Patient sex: M
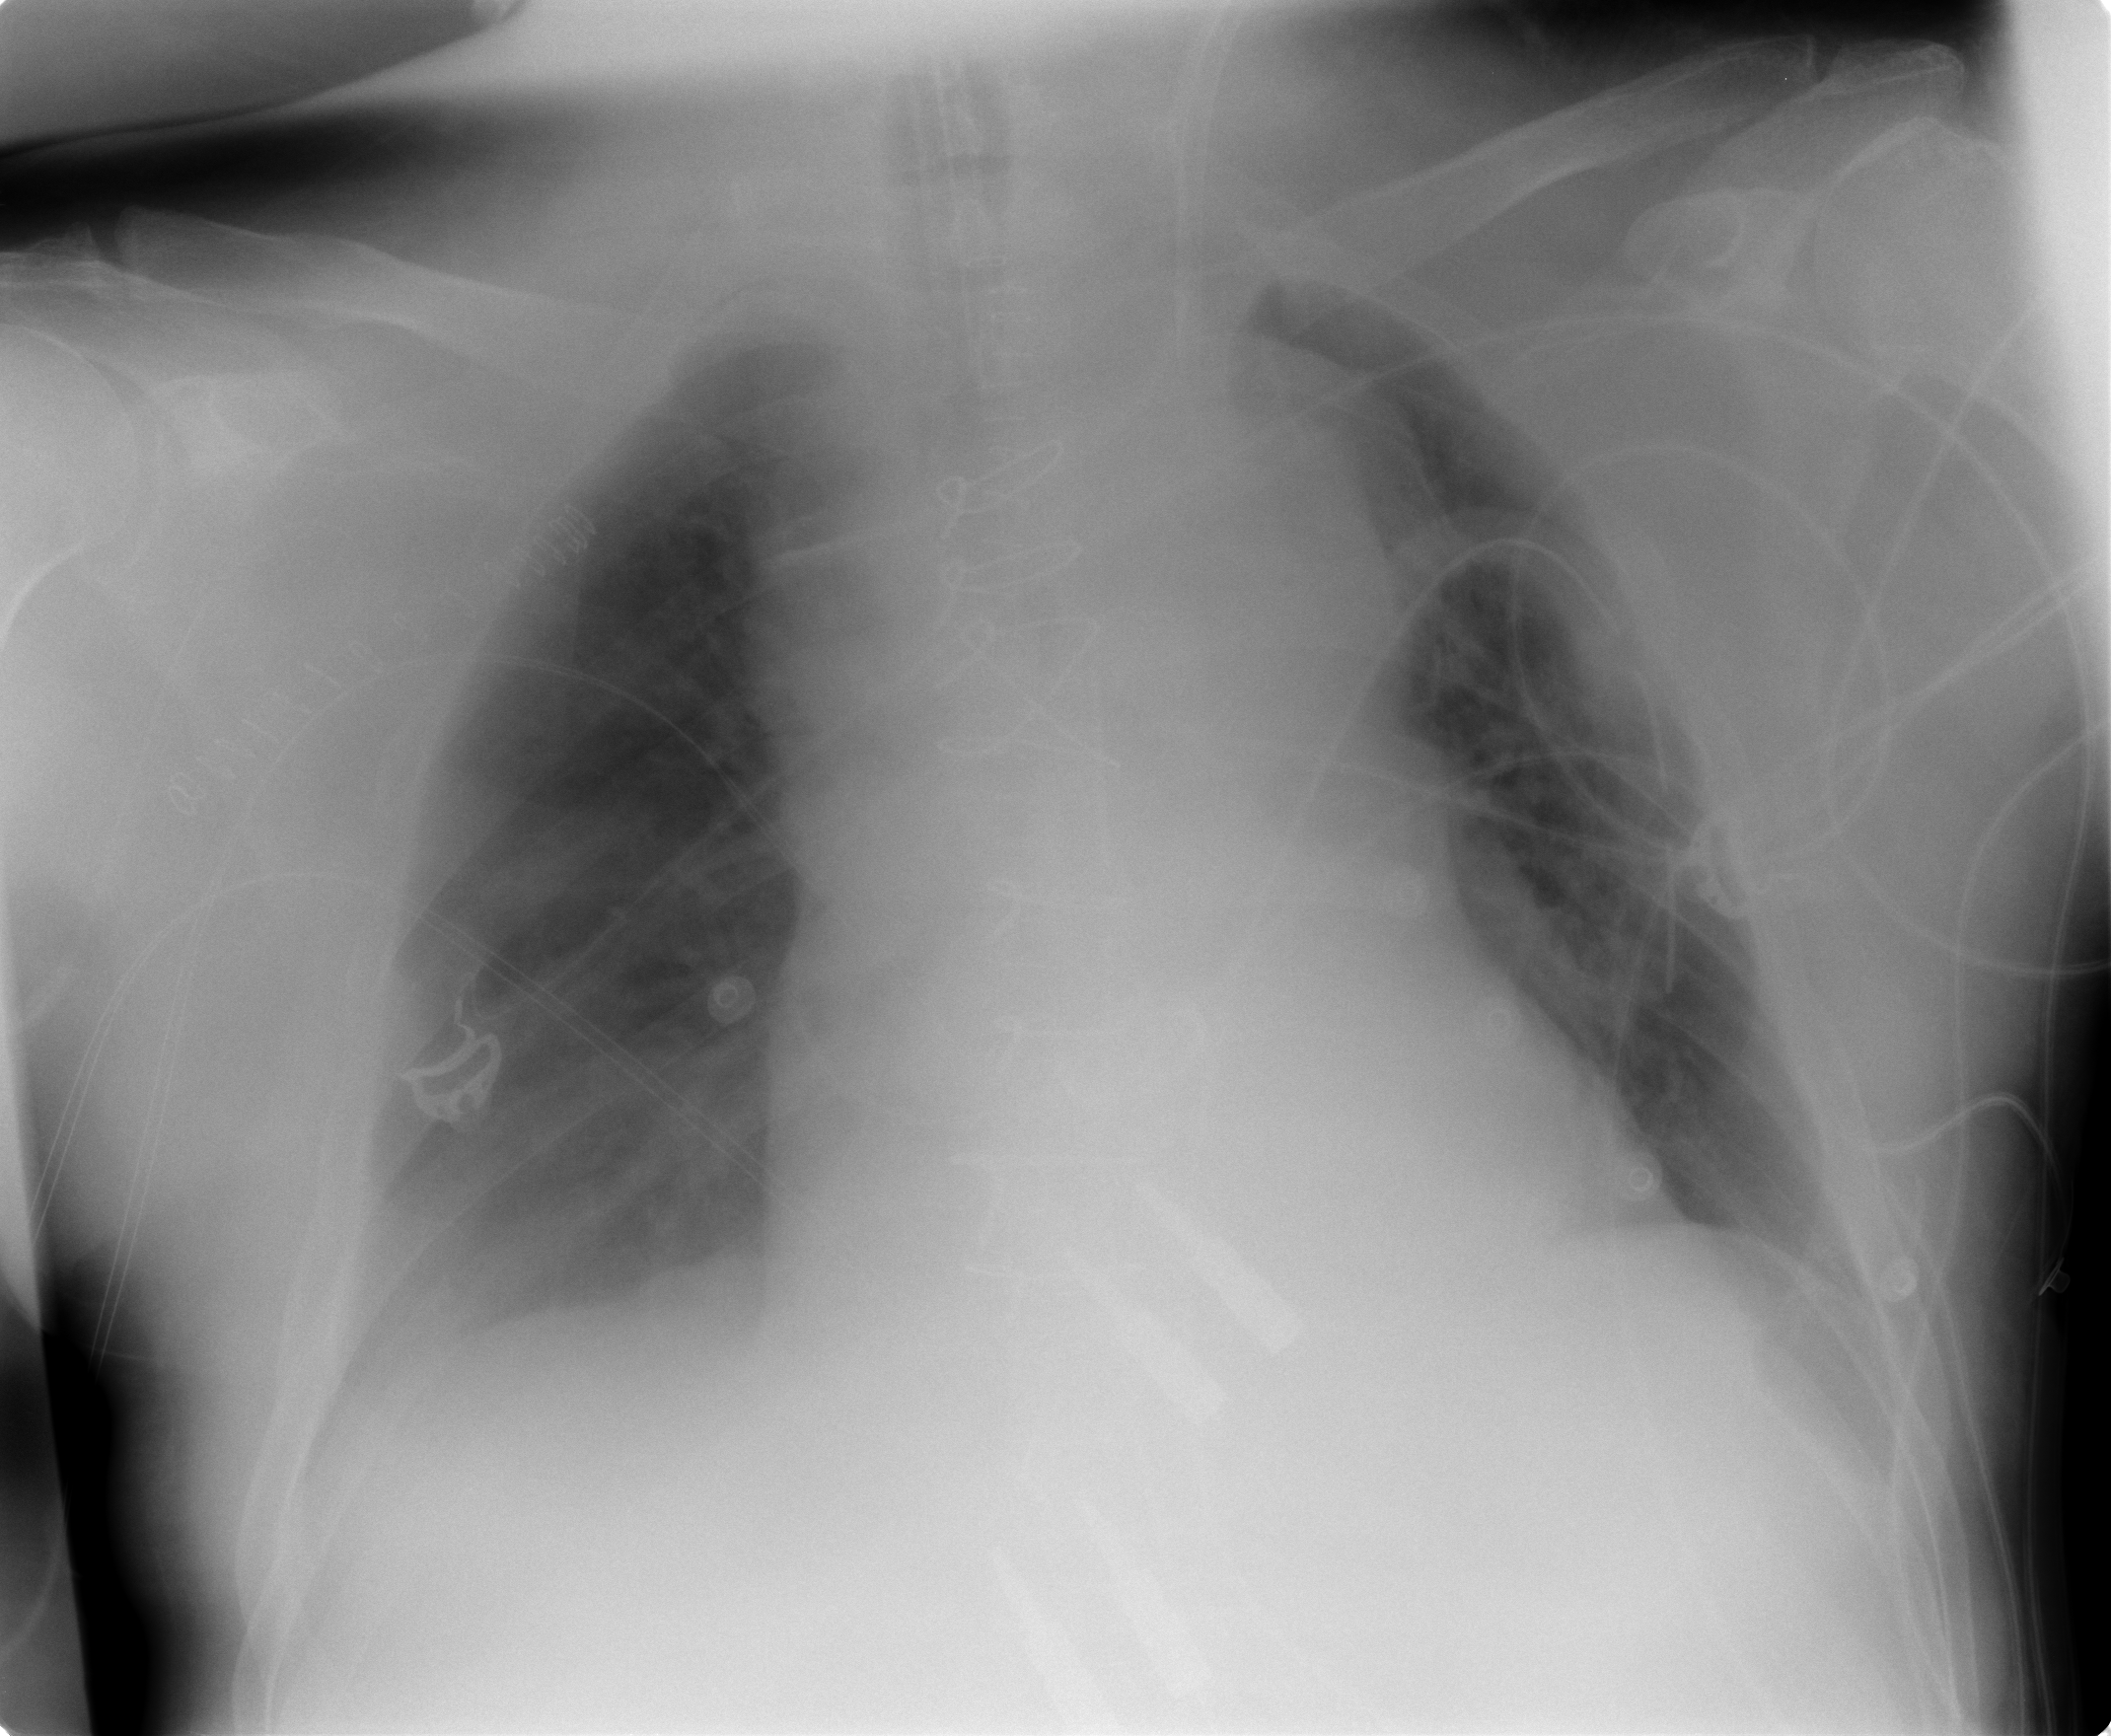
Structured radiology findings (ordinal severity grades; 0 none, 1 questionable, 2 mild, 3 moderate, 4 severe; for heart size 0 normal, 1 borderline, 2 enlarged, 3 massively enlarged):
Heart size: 2
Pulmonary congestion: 2
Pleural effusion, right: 1
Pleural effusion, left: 1
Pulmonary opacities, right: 0
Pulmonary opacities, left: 0
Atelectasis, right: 2
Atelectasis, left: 2